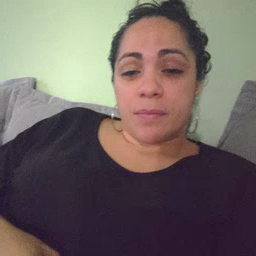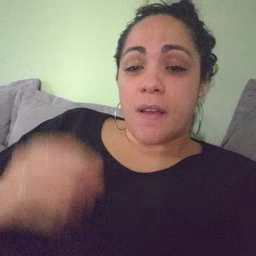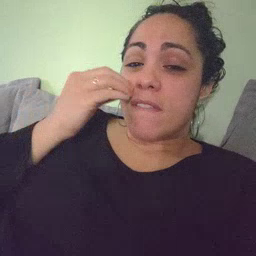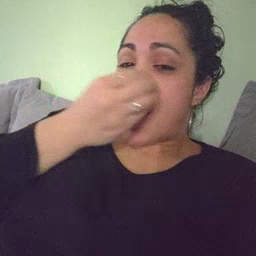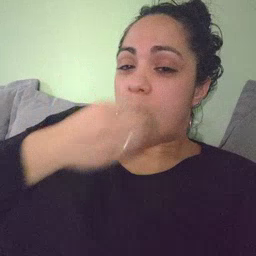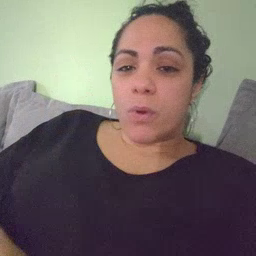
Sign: flower